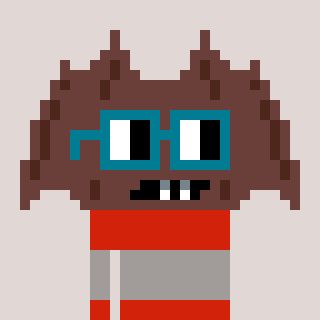
a pixel art character with square dark green glasses, a bat-shaped head and a red-colored body on a warm background